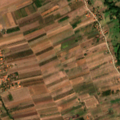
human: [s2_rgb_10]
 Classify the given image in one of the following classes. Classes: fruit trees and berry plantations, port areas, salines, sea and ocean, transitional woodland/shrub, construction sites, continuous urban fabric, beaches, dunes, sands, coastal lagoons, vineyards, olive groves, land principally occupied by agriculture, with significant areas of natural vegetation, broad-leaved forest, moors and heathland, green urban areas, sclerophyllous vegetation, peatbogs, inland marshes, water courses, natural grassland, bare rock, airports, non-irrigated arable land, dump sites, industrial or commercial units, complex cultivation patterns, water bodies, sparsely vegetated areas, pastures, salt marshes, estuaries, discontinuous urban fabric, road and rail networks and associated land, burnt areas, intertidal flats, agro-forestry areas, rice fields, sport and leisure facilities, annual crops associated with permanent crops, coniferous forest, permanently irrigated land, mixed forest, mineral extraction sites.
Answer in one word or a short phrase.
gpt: discontinuous urban fabric, complex cultivation patterns, land principally occupied by agriculture, with significant areas of natural vegetation